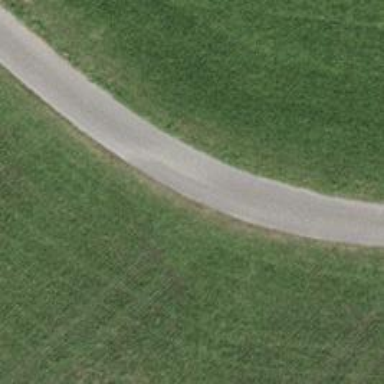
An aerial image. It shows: Asphalt track with grade1 tracktype.